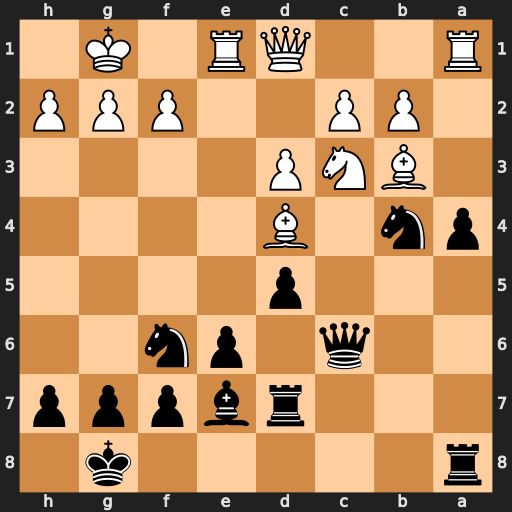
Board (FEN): r5k1/3rbppp/2q1pn2/3p4/pn1B4/1BNP4/1PP2PPP/R2QR1K1
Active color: b
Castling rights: -
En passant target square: -
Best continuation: axb3 Rxa8+ Qxa8